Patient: sex F, age 77
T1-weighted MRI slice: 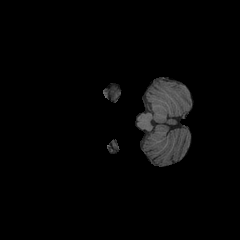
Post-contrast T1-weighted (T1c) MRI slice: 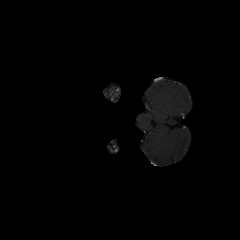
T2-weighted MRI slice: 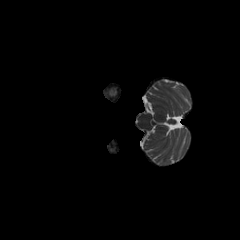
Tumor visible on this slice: yes
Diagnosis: Glioblastoma, IDH-wildtype
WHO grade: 4